Question: Using python in maya how do I create a linear spline that is not curved or smooth? I tried a few different options and I'm unclear how to do this.
This is the first step in a script I'm trying to create. I'm trying to just create something similar to the image below.
'''
import maya.cmds as cmds
cmds.curve(bezier=True, p=[(0, 0, 0), (3, 5, 6), (5, 6, 7), (9, 9, 9)] )
'''

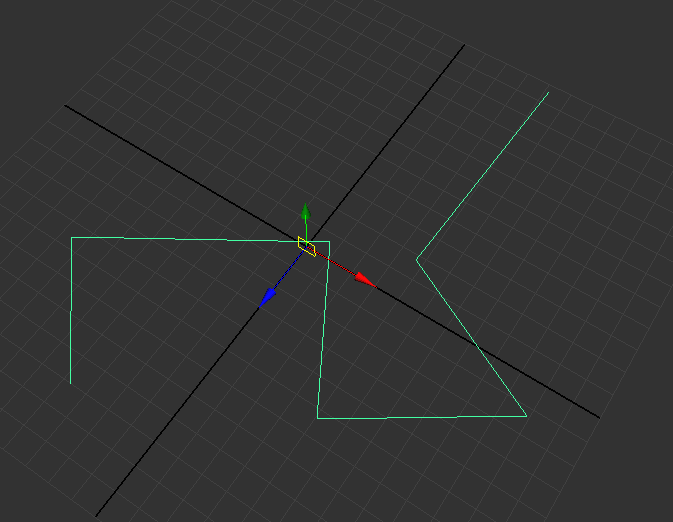
Answer: If you want a linear curve you don't want bezier; you just want a degree 1 curve:
'''
cmds.curve(d=1, p=[(0, 0, 0), (3, 5, 6), (5, 6, 7), (9, 9, 9)] )
'''
If you really need that to be a bezier, the mel procedure nurbsCurveToBezier will convert it:
'''
import maya.mel as mel
cmds.curve(d=1, p=[(0, 0, 0), (3, 5, 6), (5, 6, 7), (9, 9, 9)] )
maya.mel.eval("nurbsCurveToBezier");
'''